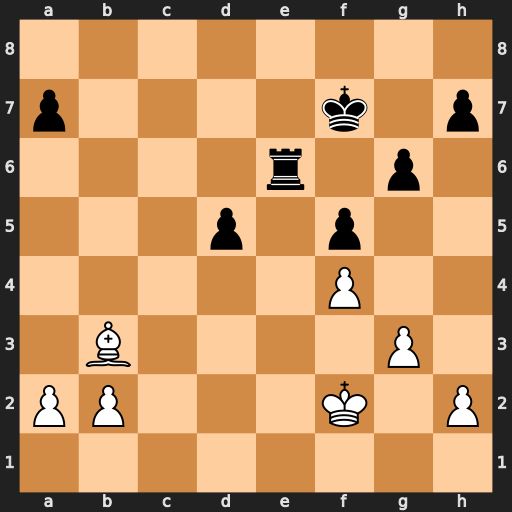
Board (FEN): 8/p4k1p/4r1p1/3p1p2/5P2/1B4P1/PP3K1P/8
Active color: w
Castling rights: -
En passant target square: -
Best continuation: Bxd5 Kf6 Bxe6